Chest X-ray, PA view. Patient: 47 years old, sex M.
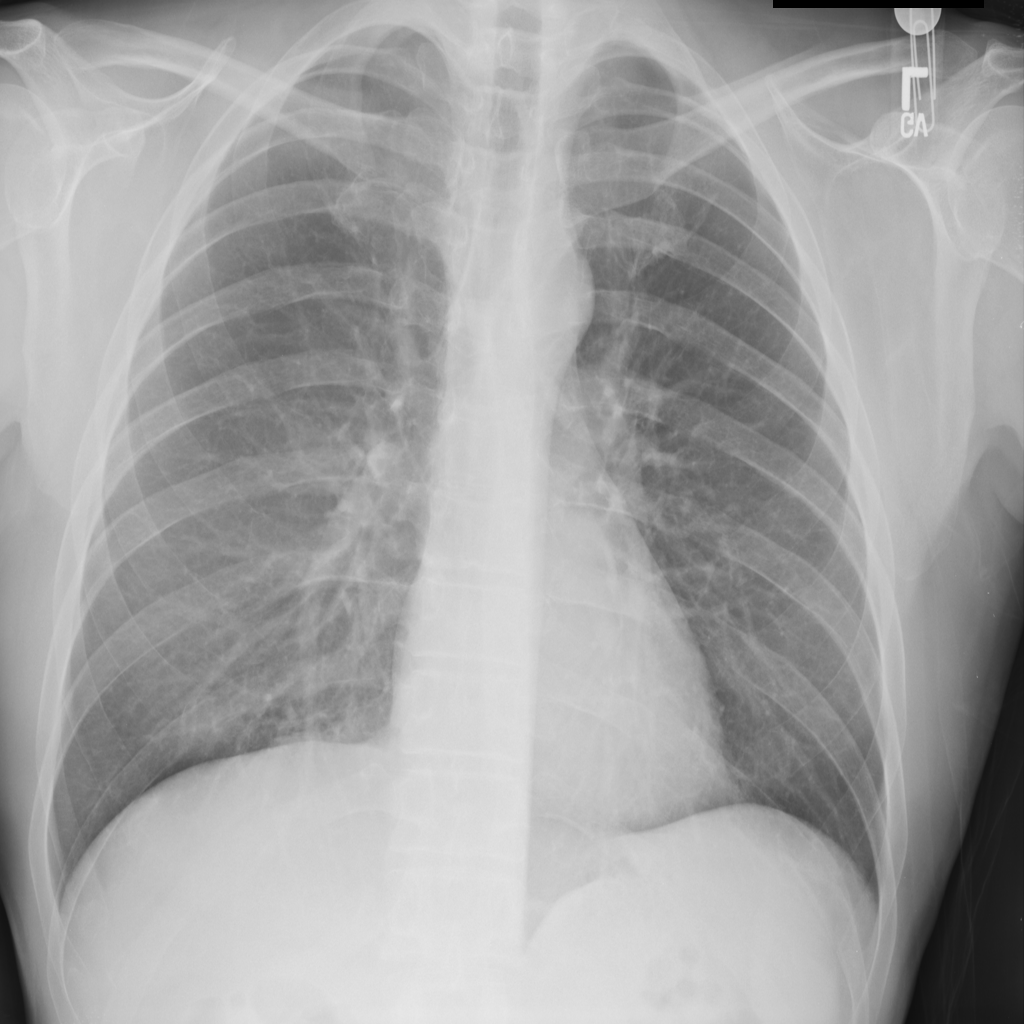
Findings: No Finding